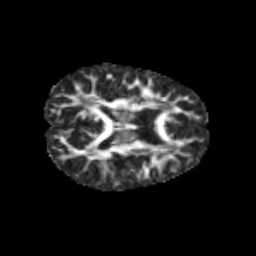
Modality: FA
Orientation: axial
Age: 11
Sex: female
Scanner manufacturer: siemens
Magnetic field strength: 3 T
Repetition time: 3.8 s
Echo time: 0.07 s